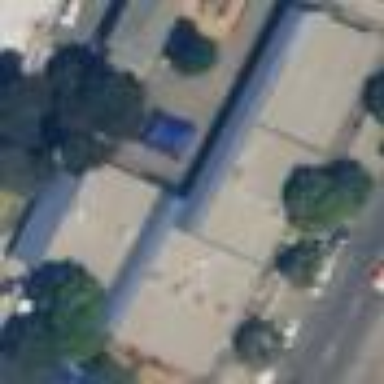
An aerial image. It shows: Building.